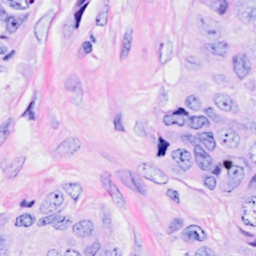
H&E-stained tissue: Breast